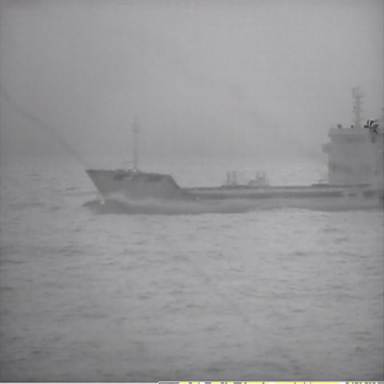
There is a liner in the infrared image.